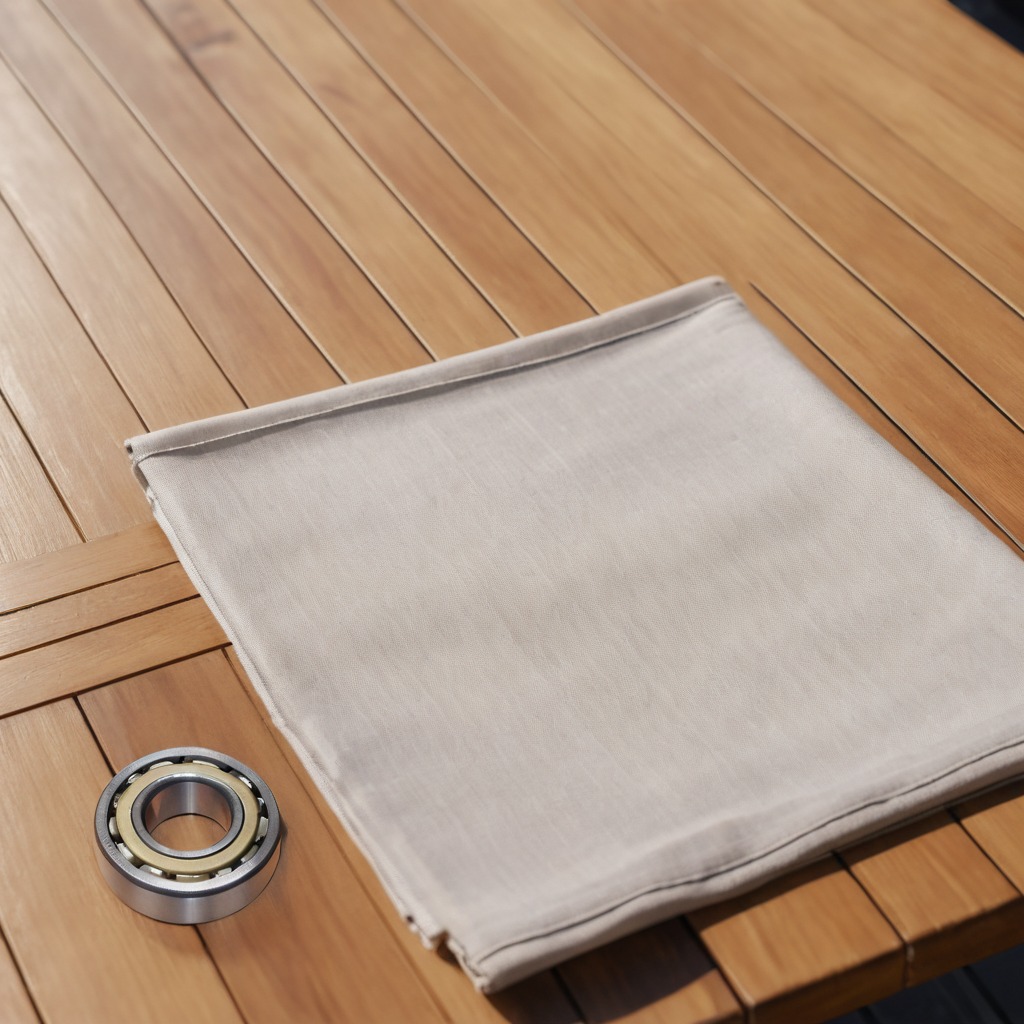
A metal ball bearing lying on the wooden table.